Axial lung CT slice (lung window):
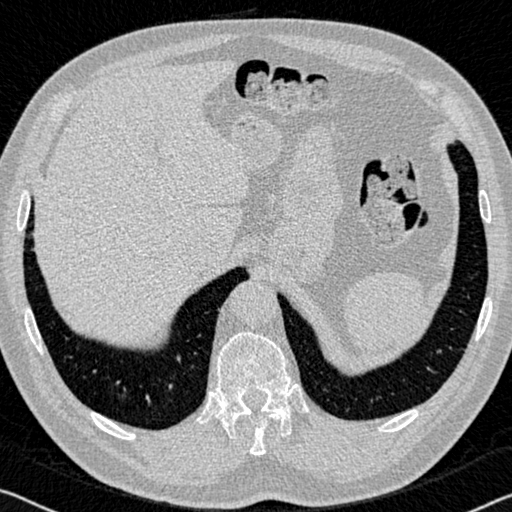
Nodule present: no